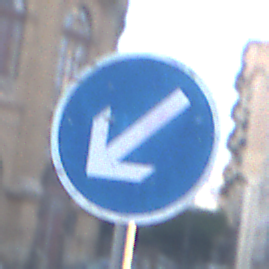
Verkehrszeichen: VorgeschriebeneVorbeifahrtLinks
Umgebung: Outdoor, Urban
Tageszeit: SunriseSunset
Wetter: PartlyCloudy
Licht: Natural
Jahreszeit: NotSpecified
Kontrast: LowContrast